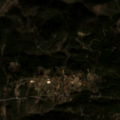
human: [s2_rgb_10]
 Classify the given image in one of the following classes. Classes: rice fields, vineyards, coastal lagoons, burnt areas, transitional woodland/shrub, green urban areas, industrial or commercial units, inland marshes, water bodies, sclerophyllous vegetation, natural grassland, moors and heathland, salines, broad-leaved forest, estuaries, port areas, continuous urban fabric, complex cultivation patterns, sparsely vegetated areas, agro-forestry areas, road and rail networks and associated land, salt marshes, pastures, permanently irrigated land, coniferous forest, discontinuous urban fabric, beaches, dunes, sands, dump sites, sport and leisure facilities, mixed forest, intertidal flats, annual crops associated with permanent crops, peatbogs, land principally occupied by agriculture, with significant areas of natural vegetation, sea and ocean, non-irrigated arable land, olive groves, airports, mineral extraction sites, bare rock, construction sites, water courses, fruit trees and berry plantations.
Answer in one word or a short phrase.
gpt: annual crops associated with permanent crops, moors and heathland, transitional woodland/shrub